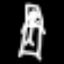
Label: chair